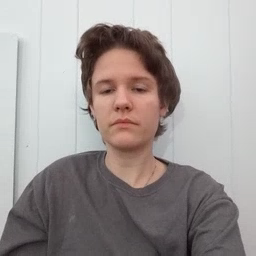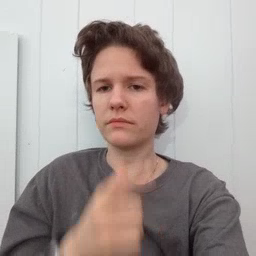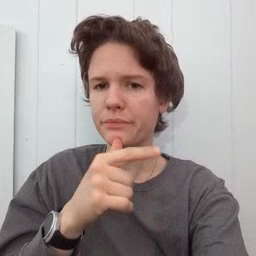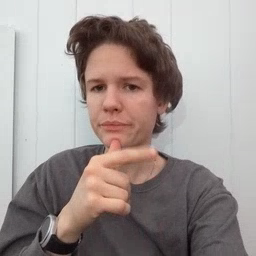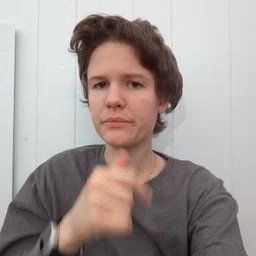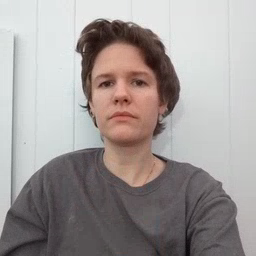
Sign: who